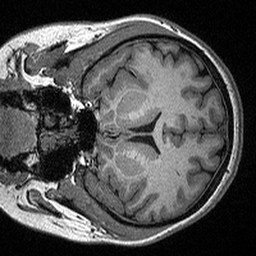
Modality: T1w
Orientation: coronal
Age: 24
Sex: female
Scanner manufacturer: siemens
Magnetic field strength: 3 T
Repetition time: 2.3 s
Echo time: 0.00298 s